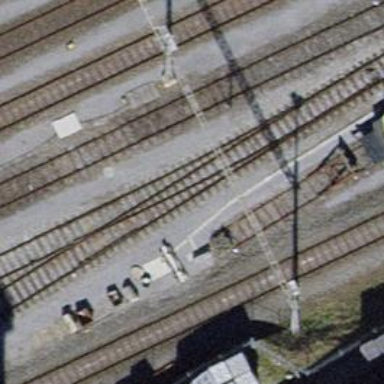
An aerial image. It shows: Railway buffer stop.